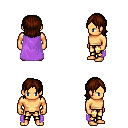
a pixel art fantasy rpg character, male body template, human, tanned skin, lavender cape, gold greaves, brown long bangs hairstyle, four views (front, back, left, right), 2x2 character sprite sheet, small pixel art, hard edges, no anti-aliasing